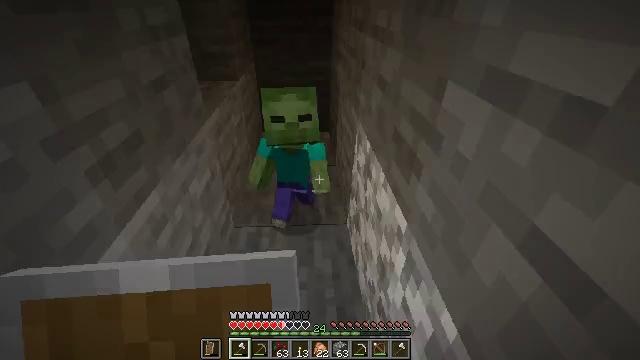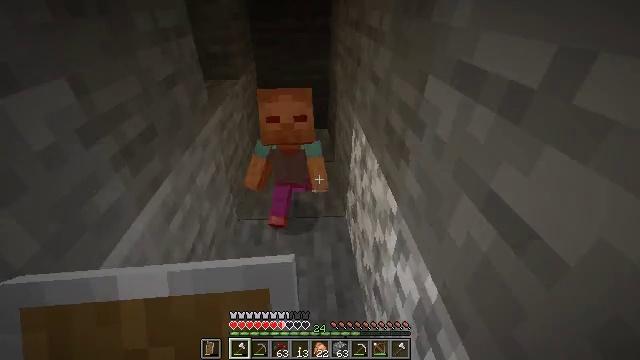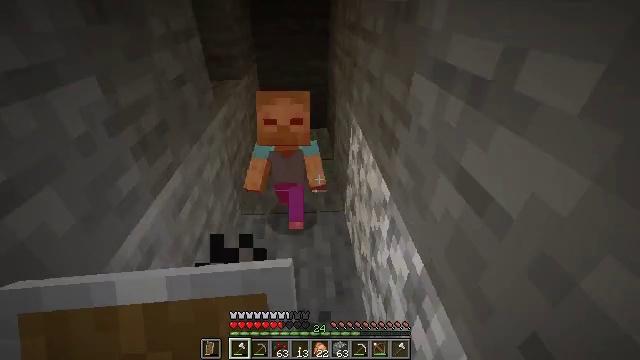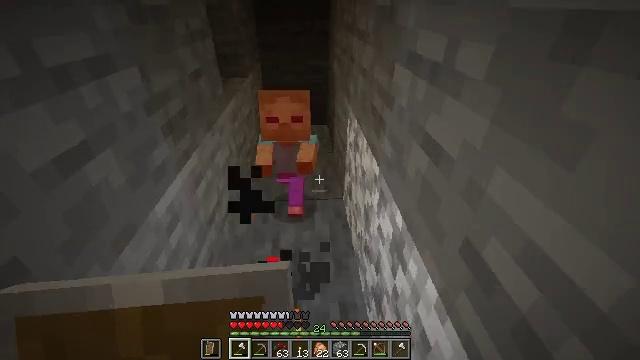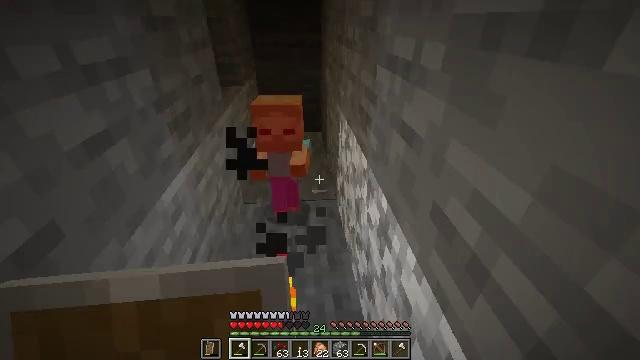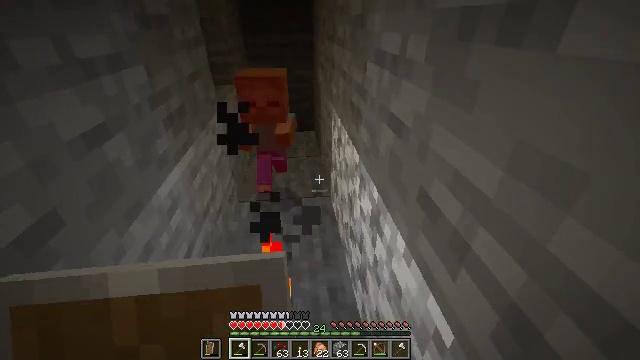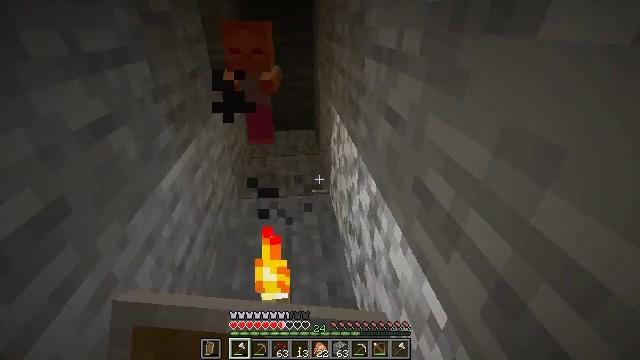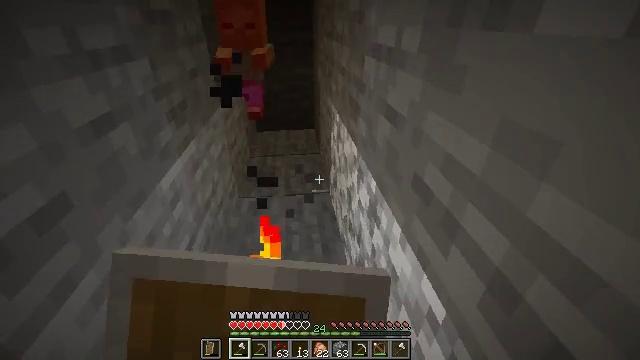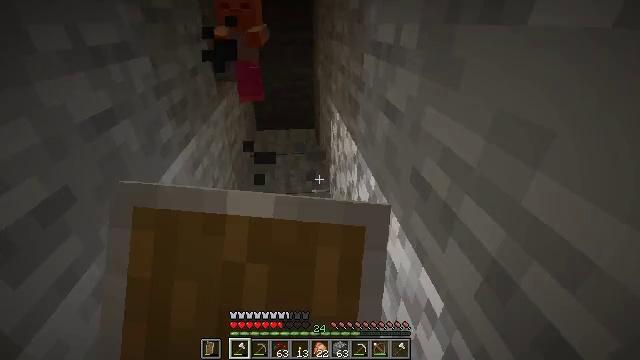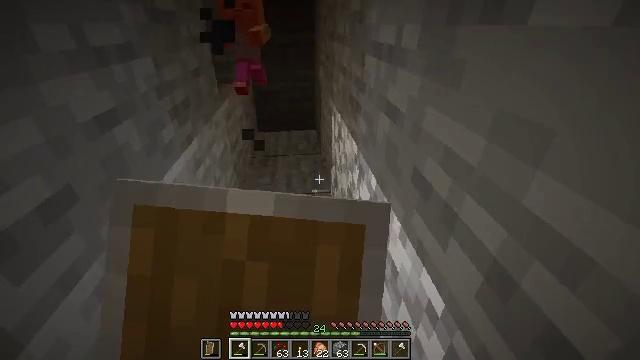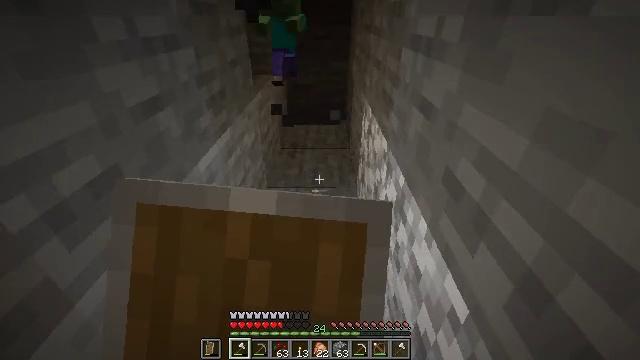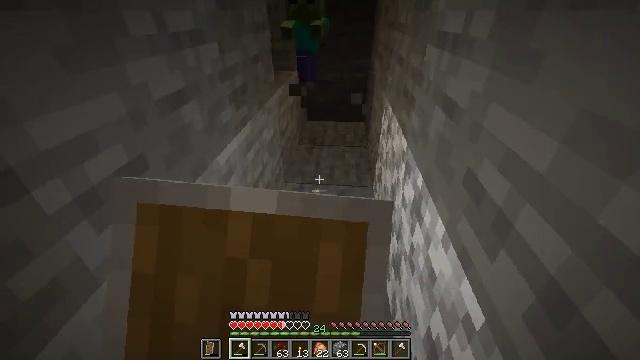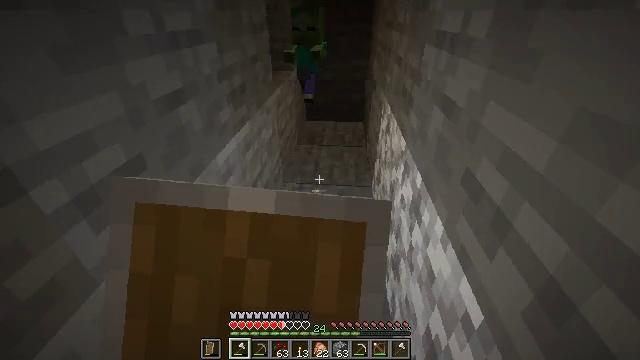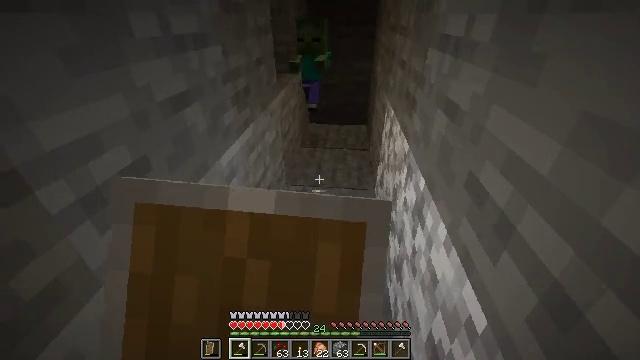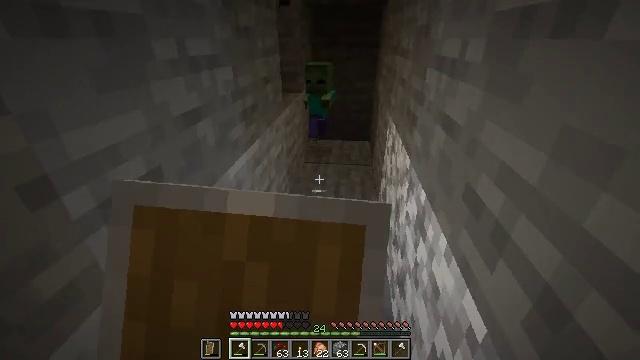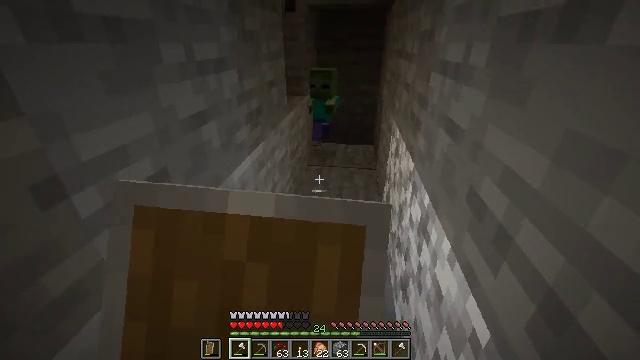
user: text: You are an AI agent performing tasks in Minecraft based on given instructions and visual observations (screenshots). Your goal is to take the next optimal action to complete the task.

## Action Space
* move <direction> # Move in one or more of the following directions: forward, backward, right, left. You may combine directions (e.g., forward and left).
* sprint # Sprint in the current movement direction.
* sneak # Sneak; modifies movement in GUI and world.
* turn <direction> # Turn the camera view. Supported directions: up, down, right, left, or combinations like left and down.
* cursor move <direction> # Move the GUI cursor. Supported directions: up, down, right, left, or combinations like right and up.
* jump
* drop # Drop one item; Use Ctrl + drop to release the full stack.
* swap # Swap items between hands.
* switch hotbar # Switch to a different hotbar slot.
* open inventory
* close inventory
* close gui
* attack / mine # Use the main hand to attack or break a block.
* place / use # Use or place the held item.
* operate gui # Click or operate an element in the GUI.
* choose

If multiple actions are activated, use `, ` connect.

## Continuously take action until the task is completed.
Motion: motion action
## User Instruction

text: Kill mobs.
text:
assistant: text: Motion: move back, attack / mine
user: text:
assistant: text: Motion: move back, attack / mine
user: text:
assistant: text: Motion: no_op
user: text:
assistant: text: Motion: turn right and up
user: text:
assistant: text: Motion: turn right
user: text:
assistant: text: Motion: use / place
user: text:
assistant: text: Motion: use / place
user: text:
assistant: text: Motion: use / place
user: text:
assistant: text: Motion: use / place
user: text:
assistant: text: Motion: turn left and down, use / place
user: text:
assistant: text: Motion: turn left, use / place
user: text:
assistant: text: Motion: use / place
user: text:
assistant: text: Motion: move back, use / place
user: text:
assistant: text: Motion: move back, turn up, use / place
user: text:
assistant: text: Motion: move back, use / place
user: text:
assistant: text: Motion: move back, use / place
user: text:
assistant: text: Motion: move back, use / place
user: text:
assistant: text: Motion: use / place
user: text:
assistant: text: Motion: turn up, use / place
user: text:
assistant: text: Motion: turn up
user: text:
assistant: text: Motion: no_op
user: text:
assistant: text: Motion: no_op
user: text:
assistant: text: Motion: move forward
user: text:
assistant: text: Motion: move forward
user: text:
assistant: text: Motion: move forward, attack / mine
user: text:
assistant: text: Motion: attack / mine
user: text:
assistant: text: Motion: turn right, attack / mine
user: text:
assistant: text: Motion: turn right and down, attack / mine
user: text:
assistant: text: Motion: move back, turn down, attack / mine
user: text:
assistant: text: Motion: turn down, attack / mine